Question: I'm trying to create this basic GUI, but cannot get my panels to setup correctly.(Numbers are pixel sizes)

I've tried using this tutorial as a reference (<URL> but, mine never works the same.
My code declares variables in the top of the class, then creates a constructor which add the components (panels, buttons, etc), then it calls the constructor in the main method.
'''
import java.awt.BorderLayout;
import java.awt.Color;
import java.awt.GridBagConstraints;
import java.awt.GridBagLayout;
import javax.swing.BorderFactory;
import javax.swing.JButton;
import javax.swing.JFrame;
import javax.swing.JPanel;
'''
public class FinalProject extends JPanel
{
'''
private static final long serialVersionUID = 1L;
static JPanel nav;
static JPanel queue;
static JPanel menu;
GridBagConstraints gbc = new GridBagConstraints();
public FinalProject()
{
nav = new JPanel();
nav.setLayout(new GridBagLayout());
nav.setBackground(Color.RED);
gbc.gridy = 0;
gbc.gridx = 0;
gbc.gridheight = 1;
gbc.gridwidth = 1;
add(nav, gbc);
queue = new JPanel();
queue.setLayout(new GridBagLayout());
queue.setBackground(Color.GREEN);
gbc.gridy = 1;
gbc.gridx = 1;
gbc.gridheight = 1;
gbc.gridwidth = 1;
add(queue, gbc);
menu = new JPanel();
menu.setLayout(new GridBagLayout());
menu.setBackground(Color.BLUE);
gbc.gridy = 2;
gbc.gridx = 2;
gbc.gridheight = 1;
gbc.gridwidth = 1;
add(menu, gbc);
}
public static void main(String[] args)
{
FinalProject p = new FinalProject();
JFrame f = new JFrame();
f.add(nav);
f.add(queue);
f.add(menu);
f.setTitle("Subway");
f.setSize(800, 500);
f.setLocationRelativeTo(null);
f.setDefaultCloseOperation(JFrame.EXIT_ON_CLOSE);
f.setVisible(true);
f.setResizable(false);
f.add(p);
}
'''
}
How should I go about getting this layout right? Panels in Panels, Panels independent of each other, etc.?
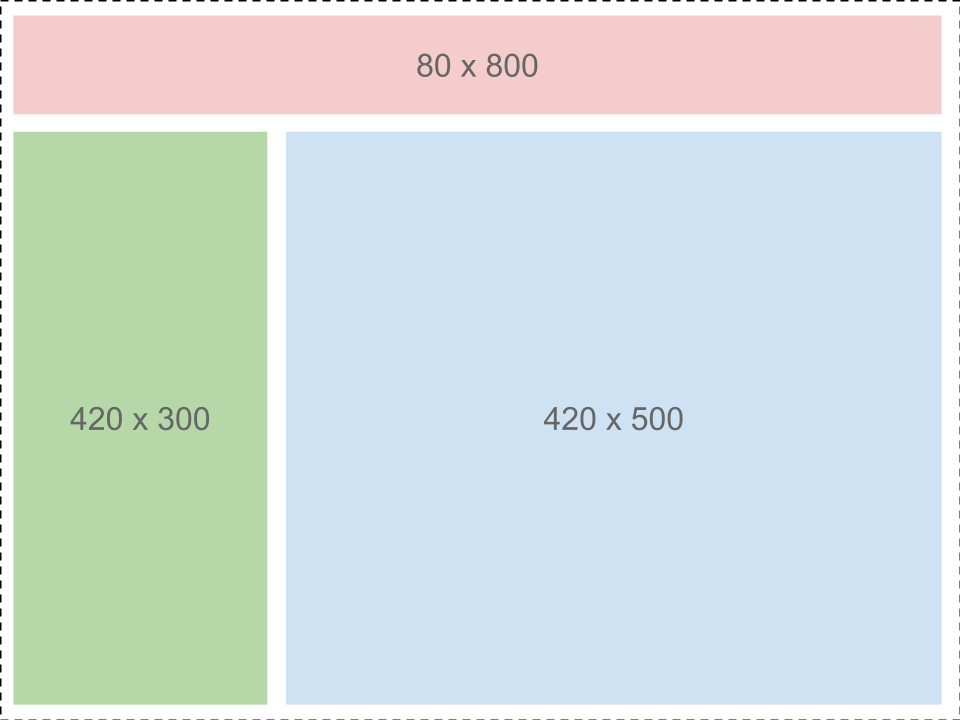
Answer: No, don't use a GridBagLayout for this as you'll be adding more complexity than is actually needed. Myself, I try to avoid using this layout and all its potential pitfalls as much as possible, and usually you can get all you need by nesting JPanels, each using its own more simple layout. For instance here, all you need is a BorderLayout:
- - -
That's it.
Again, please check out the Swing and the layout manager tutorials as the information is well presented there.
---
Note that nothing shows up on your JFrame because you're not adding your JPanel to the JFrame!
---
For example:
'''
import java.awt.BorderLayout;
import java.awt.Color;
import java.awt.Dimension;
import java.awt.GridBagLayout;
import javax.swing.*;
public class SimpleLayout {
private static final Color GREEN = new Color(200, 255, 200);
private static final Color BLUE = new Color(200, 200, 255);
private static void createAndShowGui() {
JFrame frame = new JFrame("SimpleLayout");
frame.setDefaultCloseOperation(JFrame.EXIT_ON_CLOSE);
// note that a JFrame's contentPane uses BorderLayout by default
frame.getContentPane().add(new ColorPanel(Color.pink, 800, 80), BorderLayout.NORTH);
frame.getContentPane().add(new ColorPanel(GREEN, 300, 420), BorderLayout.WEST);
frame.getContentPane().add(new ColorPanel(BLUE, 500, 420), BorderLayout.CENTER);
frame.pack();
frame.setLocationByPlatform(true);
frame.setVisible(true);
}
public static void main(String[] args) {
SwingUtilities.invokeLater(new Runnable() {
public void run() {
createAndShowGui();
}
});
}
}
class ColorPanel extends JPanel {
private static final float FONT_POINTS = 24f;
private int prefW;
private int prefH;
public ColorPanel(Color color, int prefW, int prefH) {
setBackground(color);
this.prefW = prefW;
this.prefH = prefH;
// GBL can be useful for simply centering components
setLayout(new GridBagLayout());
String text = String.format("%d x %d", prefW, prefH);
JLabel label = new JLabel(text, SwingConstants.CENTER);
label.setFont(label.getFont().deriveFont(FONT_POINTS));
label.setForeground(Color.gray);
add(label);
}
@Override
public Dimension getPreferredSize() {
return new Dimension(prefW, prefH);
}
}
'''
---
This displays as: